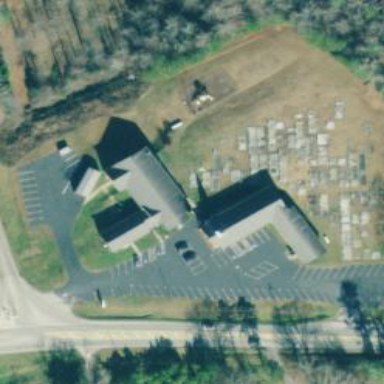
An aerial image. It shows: Place of worship.